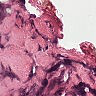
Metastatic tissue present: no